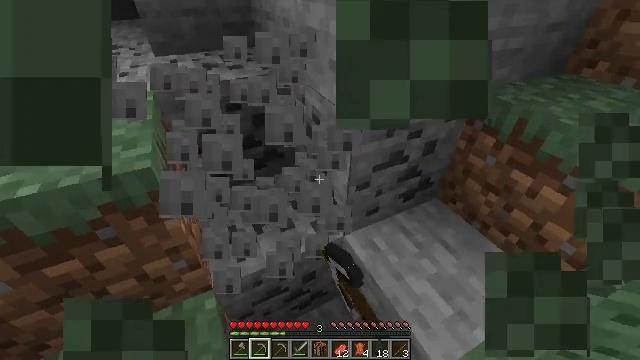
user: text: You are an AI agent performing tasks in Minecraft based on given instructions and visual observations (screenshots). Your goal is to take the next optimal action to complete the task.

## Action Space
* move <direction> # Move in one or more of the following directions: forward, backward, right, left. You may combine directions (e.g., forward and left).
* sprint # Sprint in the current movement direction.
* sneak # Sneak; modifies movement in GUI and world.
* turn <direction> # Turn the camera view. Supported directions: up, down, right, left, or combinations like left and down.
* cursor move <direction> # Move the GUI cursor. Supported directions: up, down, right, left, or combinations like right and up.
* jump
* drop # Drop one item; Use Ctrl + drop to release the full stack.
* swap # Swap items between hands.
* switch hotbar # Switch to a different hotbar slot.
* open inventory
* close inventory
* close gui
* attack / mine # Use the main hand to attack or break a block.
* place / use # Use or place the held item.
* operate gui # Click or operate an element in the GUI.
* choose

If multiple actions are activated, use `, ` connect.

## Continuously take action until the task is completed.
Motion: motion action
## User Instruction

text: Mine the large fern from the ground.
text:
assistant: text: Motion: attack / mine